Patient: sex M, age 78
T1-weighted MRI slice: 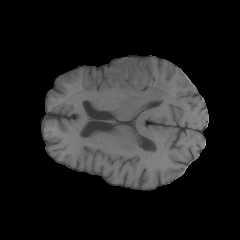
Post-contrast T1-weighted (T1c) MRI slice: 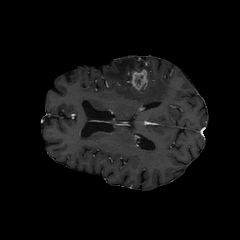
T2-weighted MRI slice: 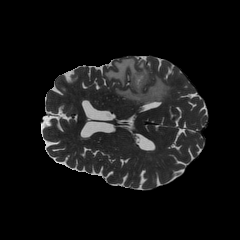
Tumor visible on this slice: yes
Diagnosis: Glioblastoma, IDH-wildtype
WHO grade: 4